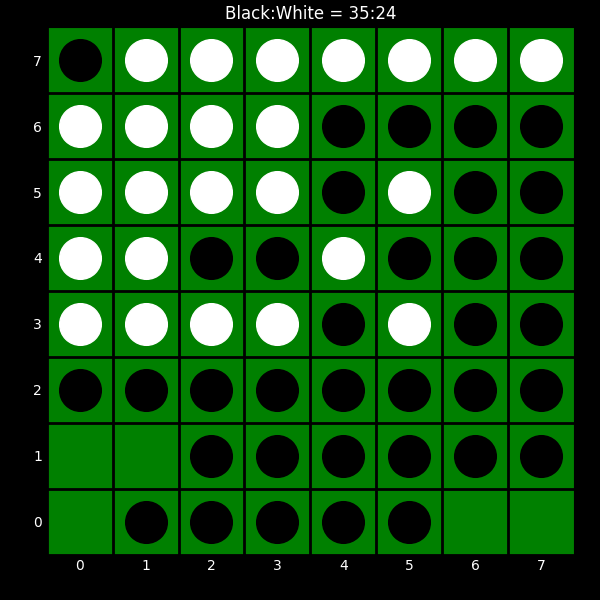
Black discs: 35
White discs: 24